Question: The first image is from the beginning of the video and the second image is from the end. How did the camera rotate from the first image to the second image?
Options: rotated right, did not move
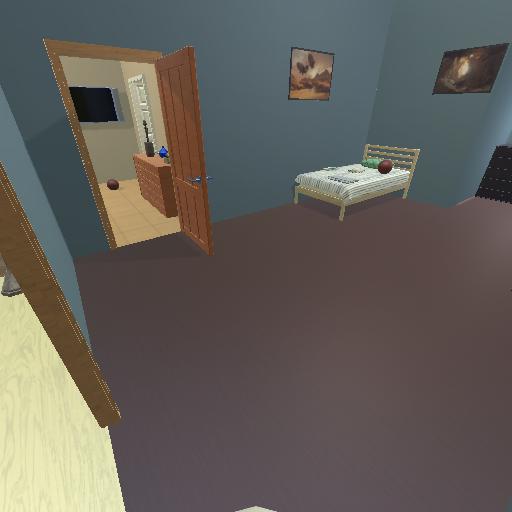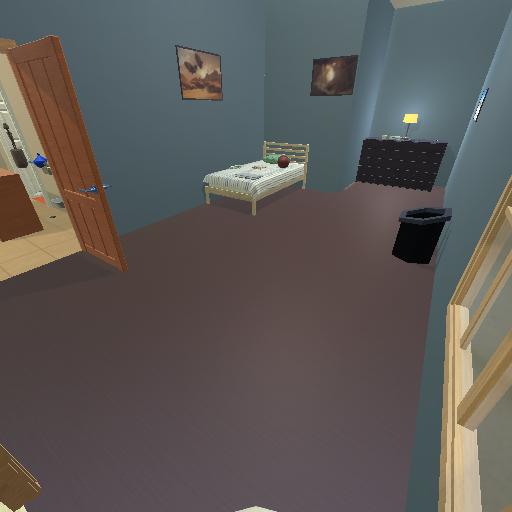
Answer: rotated right